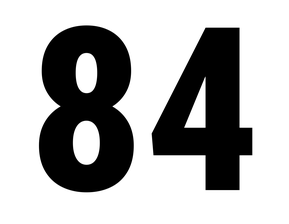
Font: Roboto_Condensed_ExtraBold